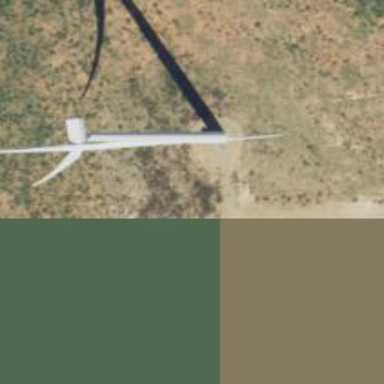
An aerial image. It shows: Wind generator using wind turbines of horizontal axis.